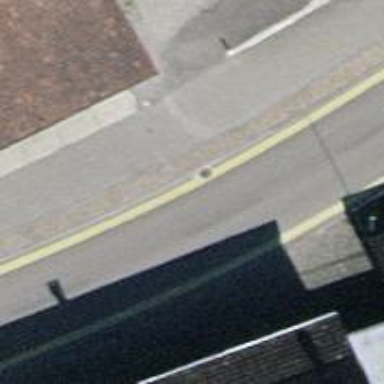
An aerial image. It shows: Public transport stop position.